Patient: sex F, age 77
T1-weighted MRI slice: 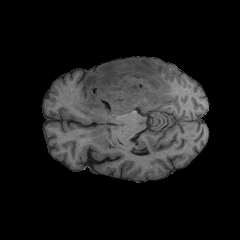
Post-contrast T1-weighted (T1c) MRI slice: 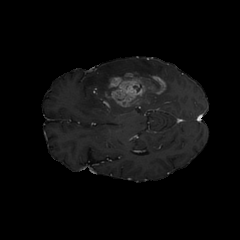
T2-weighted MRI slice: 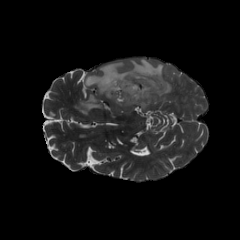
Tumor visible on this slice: yes
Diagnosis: Glioblastoma, IDH-wildtype
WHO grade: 4